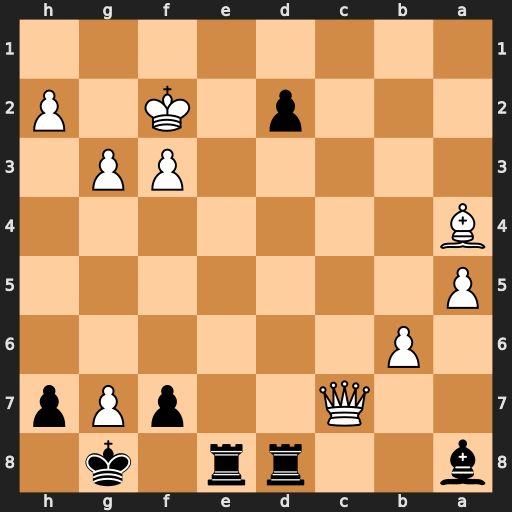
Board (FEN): b2rr1k1/2Q2pPp/1P6/P7/B7/5PP1/3p1K1P/8
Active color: b
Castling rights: -
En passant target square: -
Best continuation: d1=Q Bxd1 Rd2+ Kf1 Rxd1+ Kg2 Rd2+ Kh3 Bxf3 b7 Bg2+ Kh4 Rd4+